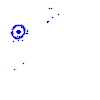
Particle: kaon